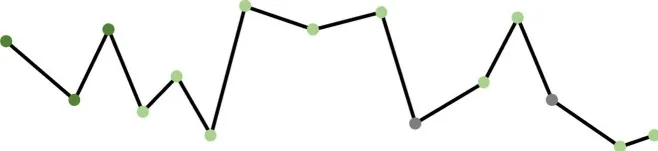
The Quick Inventory of Depressive Symptomatology (QIDS).
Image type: pathology (masson_trichrome)